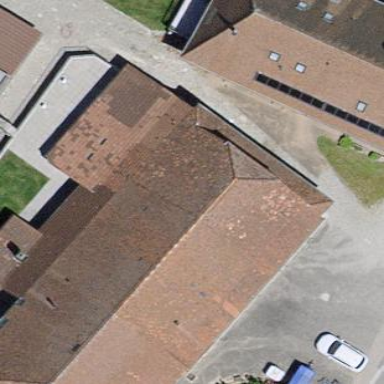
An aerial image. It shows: Farm building.